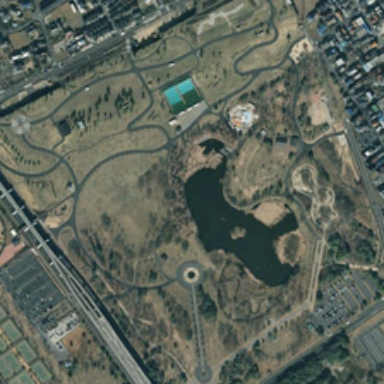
The park covers a large area and has built many roads .